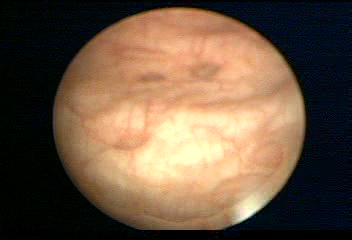
Modality: WLC
Class: Normal mucosa
Bladder cancer association: No